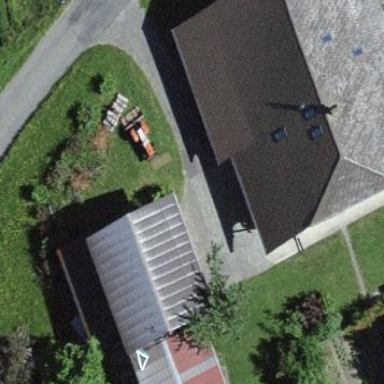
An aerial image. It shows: Garage building.